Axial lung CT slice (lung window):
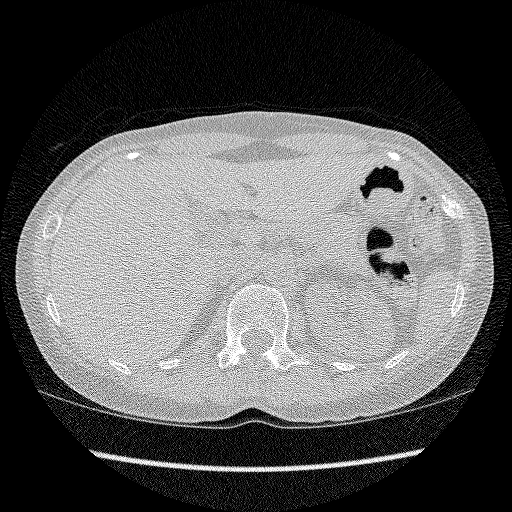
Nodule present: no